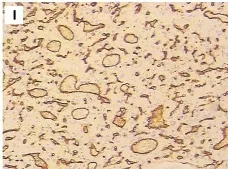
(H,I) (400x): Positive expression of CD 31 and CD 34 detected using immunohistochemistry.
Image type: pathology (immunostaining)